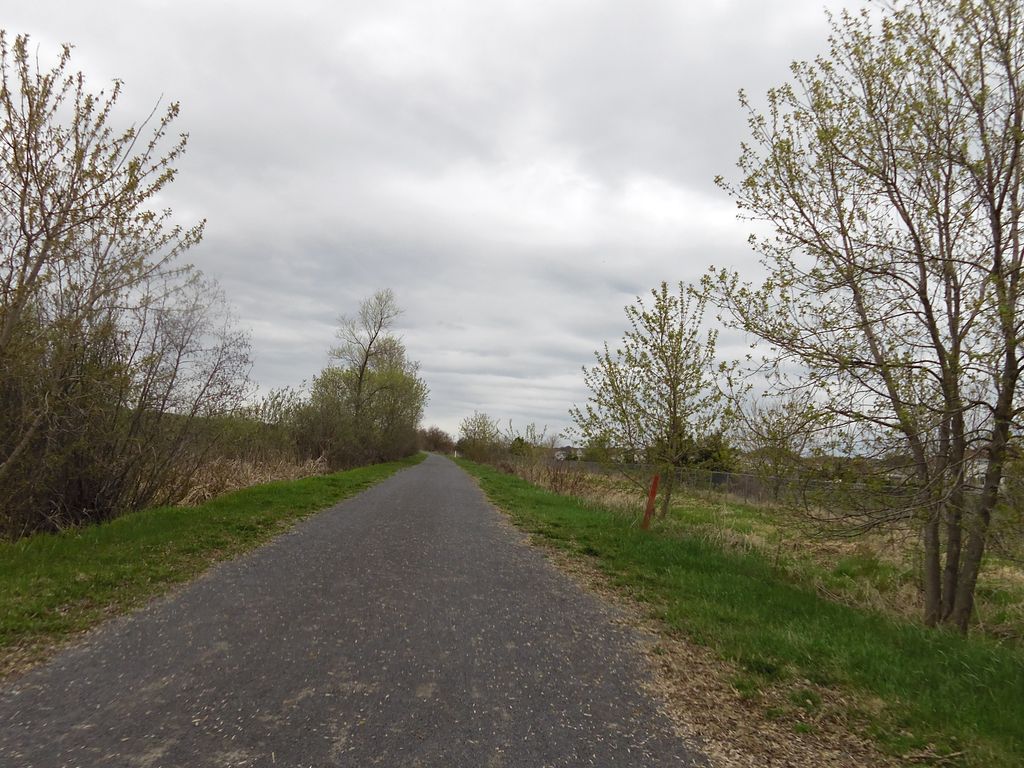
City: ottawa-gatineau